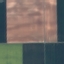
Land use / land cover class: AnnualCrop